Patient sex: F
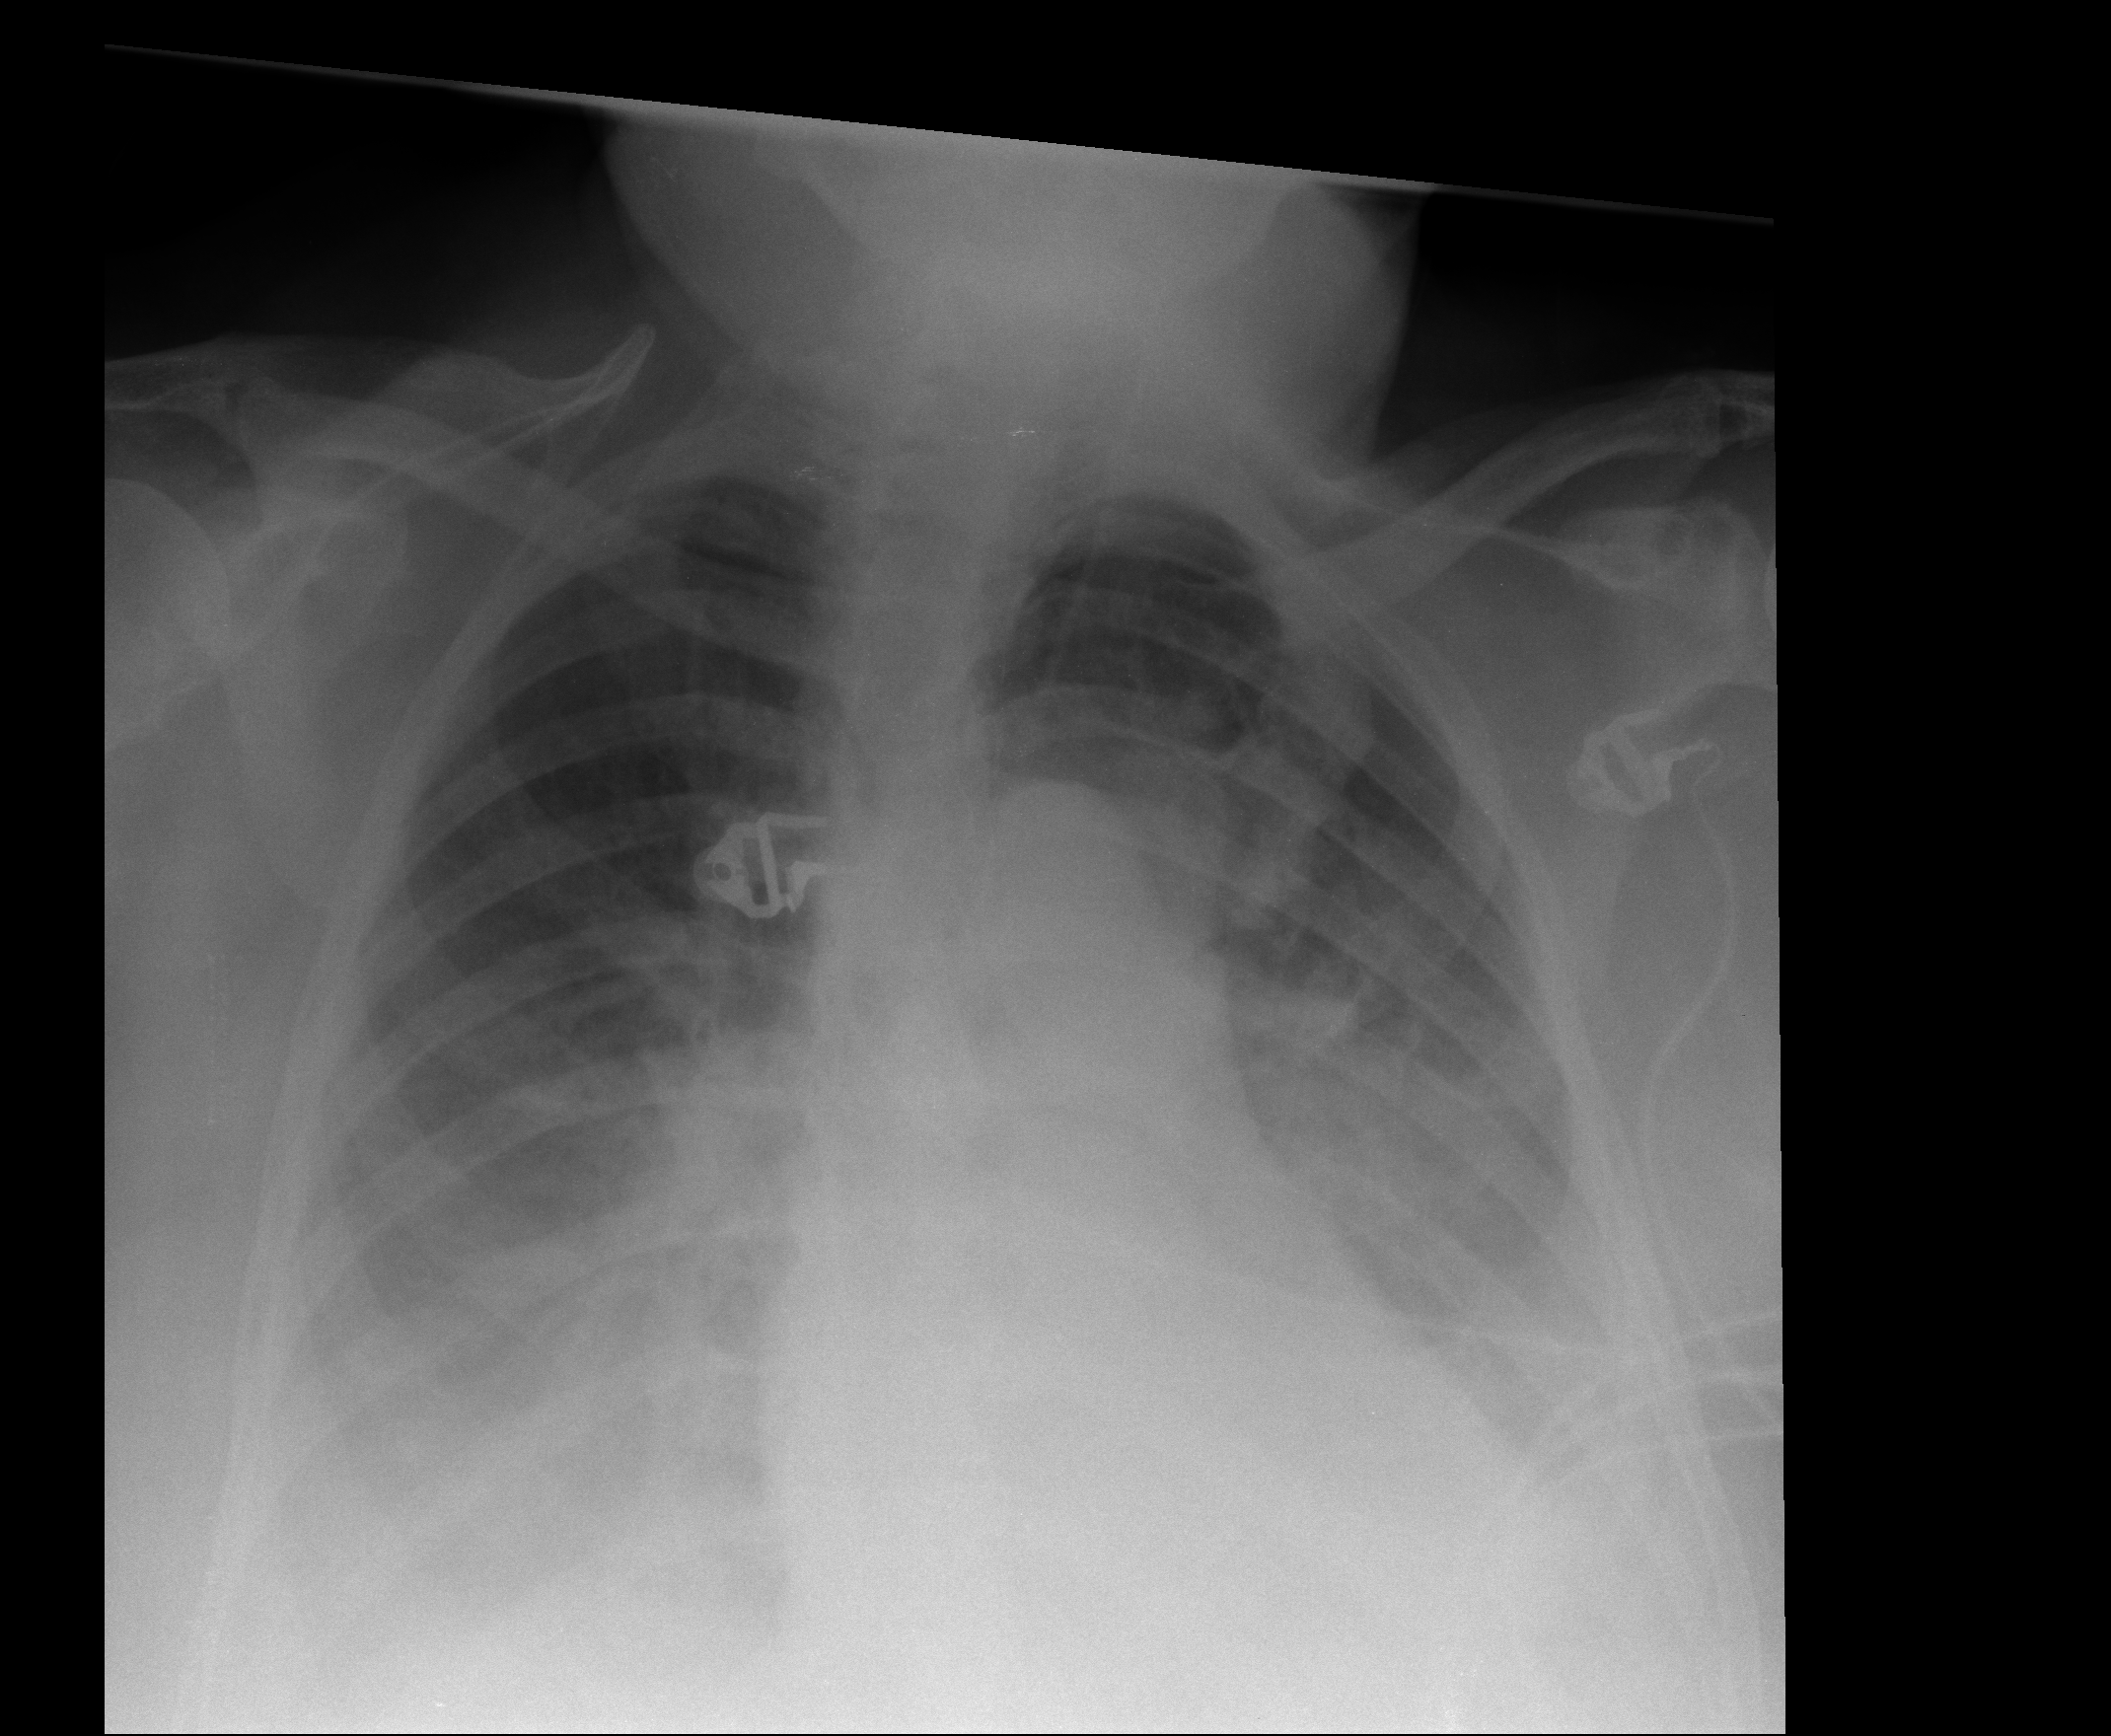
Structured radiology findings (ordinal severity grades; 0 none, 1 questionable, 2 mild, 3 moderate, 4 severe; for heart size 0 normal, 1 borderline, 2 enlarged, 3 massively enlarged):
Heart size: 0
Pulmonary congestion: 2
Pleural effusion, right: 2
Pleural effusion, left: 2
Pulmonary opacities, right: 0
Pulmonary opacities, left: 0
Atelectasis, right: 2
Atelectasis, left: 2